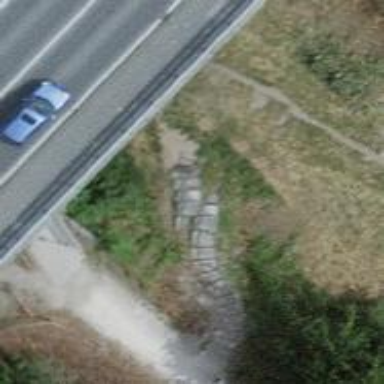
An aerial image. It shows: Road with steps.